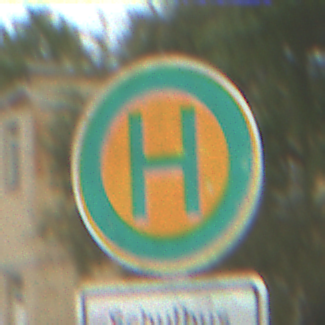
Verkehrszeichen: Haltestelle
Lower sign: ZeitangabenMitBeschraenkungAufWochentage5
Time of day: MorningAfternoon
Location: Outdoor (Suburban)
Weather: PartlyCloudy
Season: NotSpecified
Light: Natural